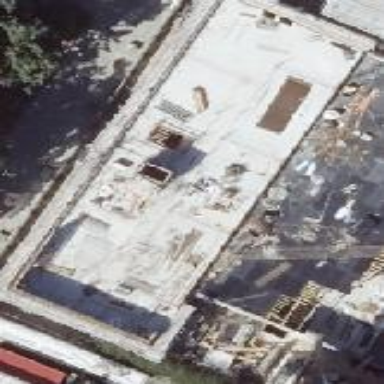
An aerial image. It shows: Part of building is shown in the image.